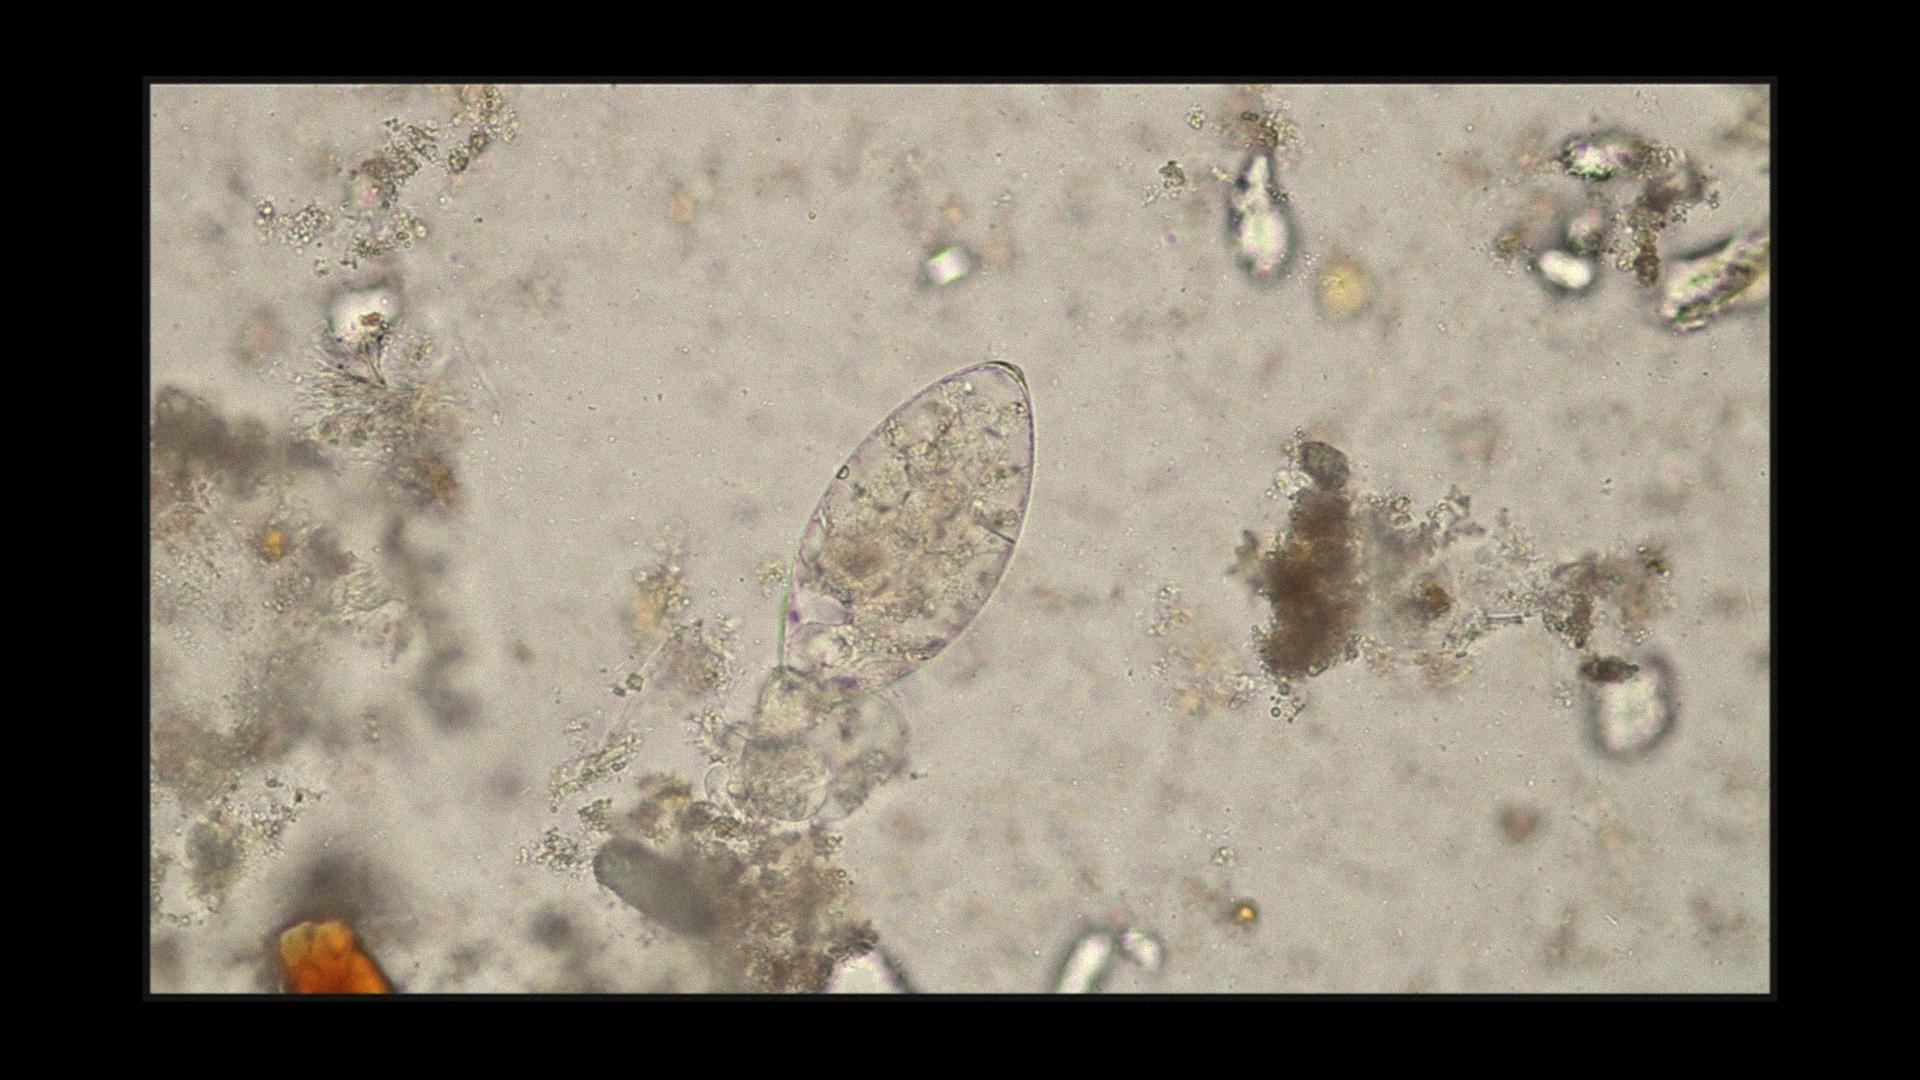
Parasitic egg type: Fasciolopsis buski